Question: I am developing on a Samsung Galaxy Tab 10.1, which has some version of TouchWiz. I tried my application on a device running stock android 3.x and it faded the items correctly.
I am wondering why my 'ListView' is not fading the top or bottom of my list. I have a feeling that because I have made a custom 'ListItem', that it ignores any fading that the 'ListView' is trying to do.
I have tried:
- 'vertical''ListItem''ListView'-
Is there something I need to implement in my 'ListItem' to allow it to fade properly? Here is a picture of my 'ListItem'. It has a 9-patch background image, a few 'TextView's, and a 'ProgressBar'. Some of the 'TextView's have a custom font applied to them in code.

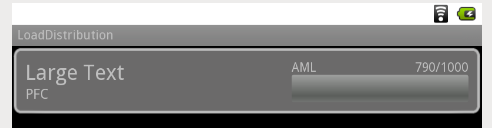
Answer: : I am developing on a Samsung Galaxy Tab 10.1, which has some version of TouchWiz. I tried my application on a device running stock android 3.x and it faded the items correctly.